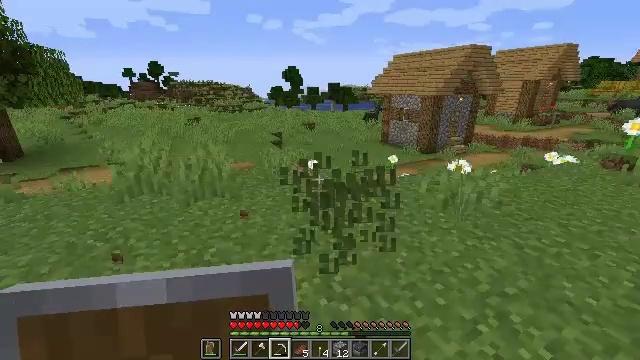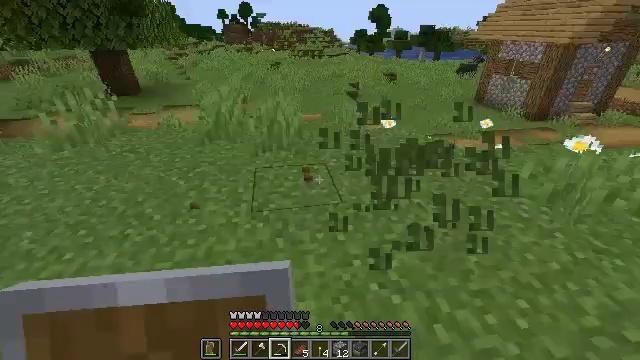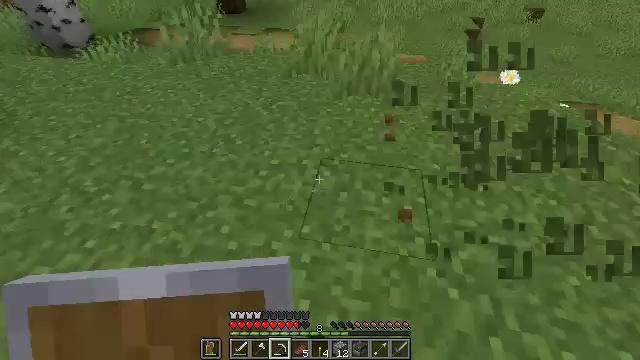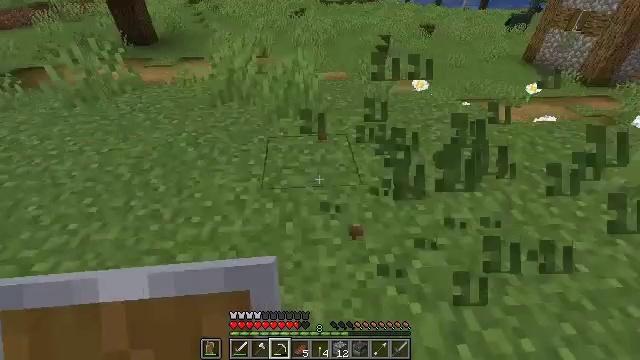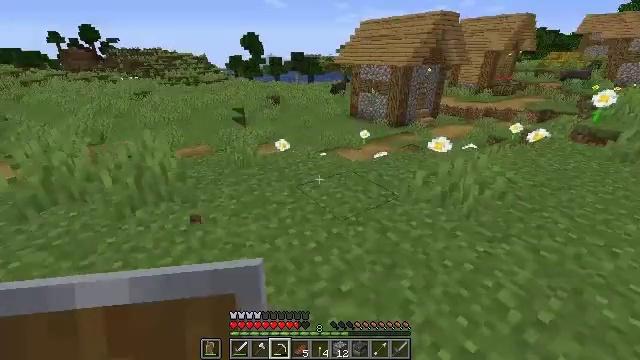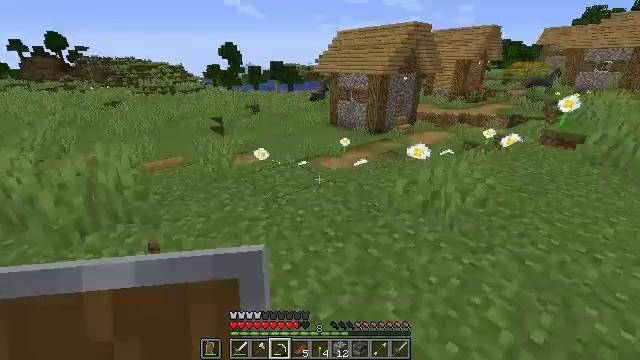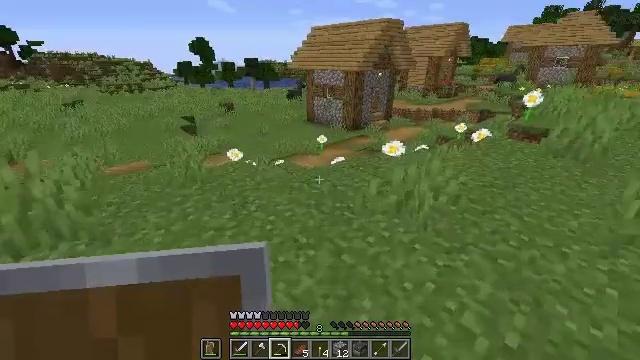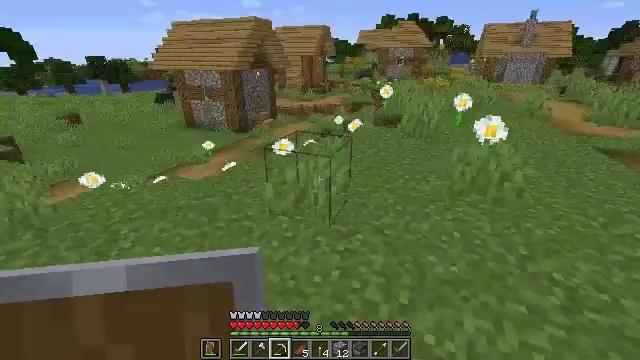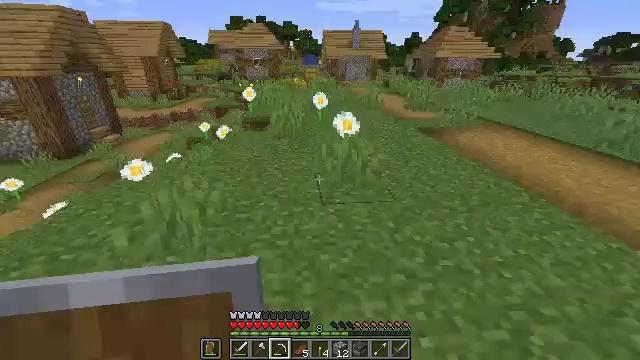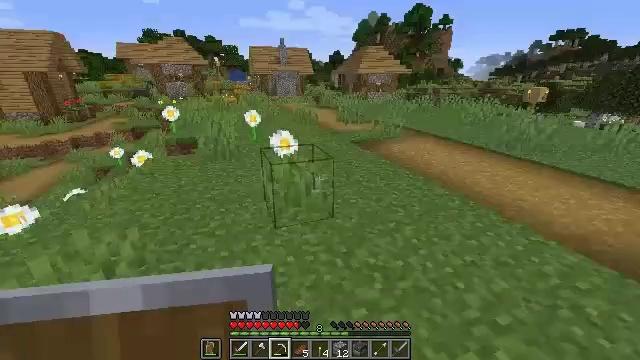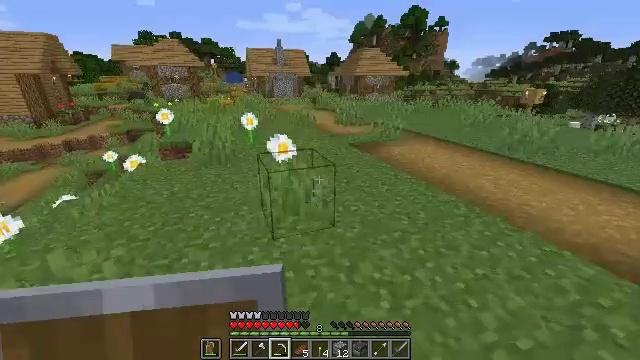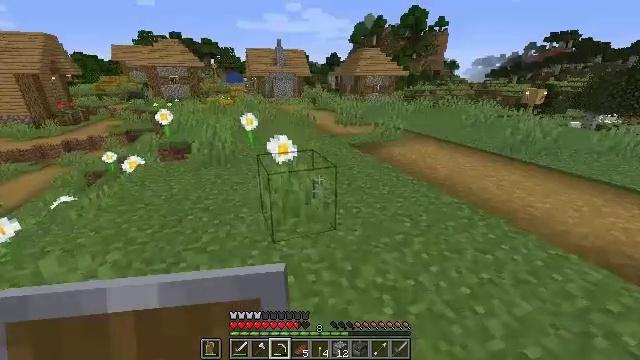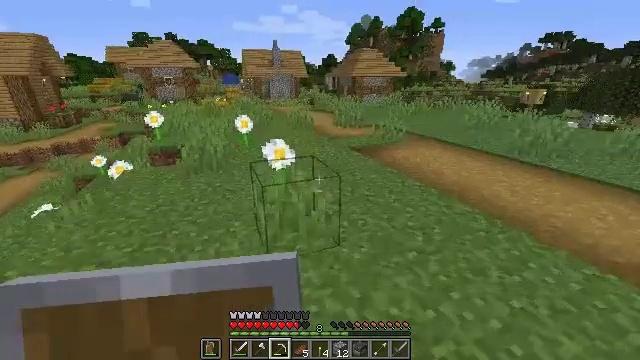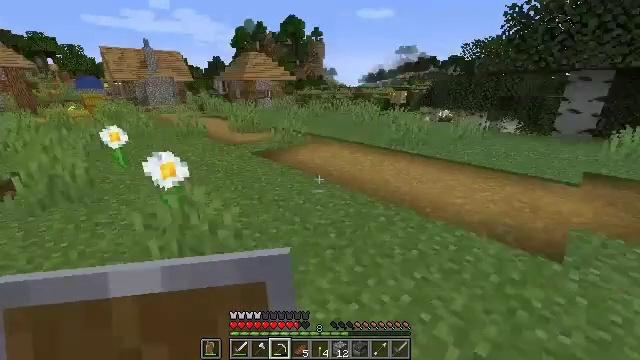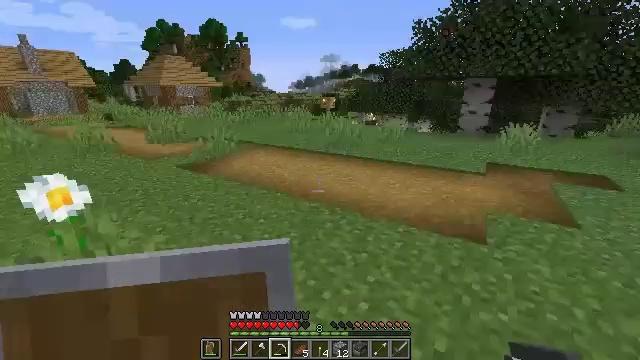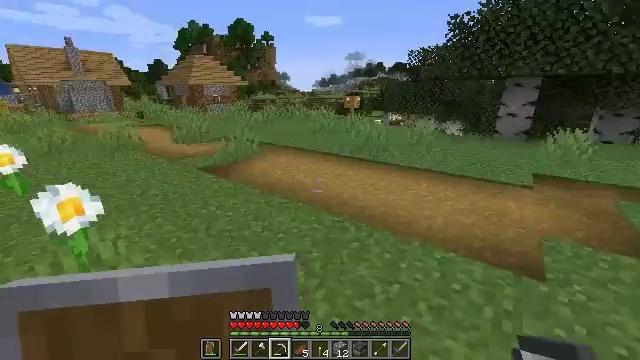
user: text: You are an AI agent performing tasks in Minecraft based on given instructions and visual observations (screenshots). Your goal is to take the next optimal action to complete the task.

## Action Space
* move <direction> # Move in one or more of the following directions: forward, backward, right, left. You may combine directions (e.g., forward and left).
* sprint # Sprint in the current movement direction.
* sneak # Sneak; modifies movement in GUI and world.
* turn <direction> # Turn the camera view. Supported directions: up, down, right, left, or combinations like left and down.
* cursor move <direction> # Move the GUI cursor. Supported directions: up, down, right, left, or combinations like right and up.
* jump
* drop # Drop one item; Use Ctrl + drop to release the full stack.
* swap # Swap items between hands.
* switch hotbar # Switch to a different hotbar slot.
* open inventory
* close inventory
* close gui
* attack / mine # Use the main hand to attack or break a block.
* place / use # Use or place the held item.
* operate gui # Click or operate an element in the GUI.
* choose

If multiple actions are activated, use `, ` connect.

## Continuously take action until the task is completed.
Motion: motion action
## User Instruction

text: Collect the grass from the surface.
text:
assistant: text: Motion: move forward, turn left and down, attack / mine
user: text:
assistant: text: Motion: move forward, turn left and down, attack / mine
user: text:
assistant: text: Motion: move forward, turn right and up
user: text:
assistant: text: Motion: move forward and move right, turn right and up
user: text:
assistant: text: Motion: move forward and move right, turn right and up
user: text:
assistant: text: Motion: move forward and move right, turn right
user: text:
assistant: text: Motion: move forward and move right, turn right
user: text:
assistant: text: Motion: move forward, turn right
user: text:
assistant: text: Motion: move forward, turn right and up
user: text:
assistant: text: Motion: move forward
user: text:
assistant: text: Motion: move forward
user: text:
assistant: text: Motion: move forward
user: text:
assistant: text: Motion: move forward, turn right
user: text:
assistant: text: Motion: move forward, turn right and up
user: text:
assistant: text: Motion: move forward, sprint, turn left
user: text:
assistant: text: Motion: move forward, sprint, turn left and down
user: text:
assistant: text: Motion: move forward, sprint, turn left and down, attack / mine
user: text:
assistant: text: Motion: move forward, sprint, turn left and down, attack / mine
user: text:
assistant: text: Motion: move forward, turn right, attack / mine
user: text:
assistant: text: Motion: move forward, turn right and down, attack / mine
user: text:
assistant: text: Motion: turn right and down, attack / mine
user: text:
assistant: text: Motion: turn right
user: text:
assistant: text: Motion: turn right and up
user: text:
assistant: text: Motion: turn right
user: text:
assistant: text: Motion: turn right
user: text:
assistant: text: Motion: turn right